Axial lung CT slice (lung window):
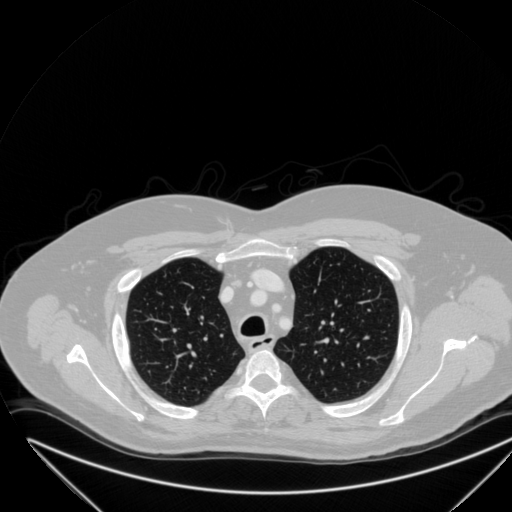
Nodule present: no